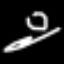
Label: octagon